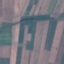
Land use / land cover: AnnualCrop